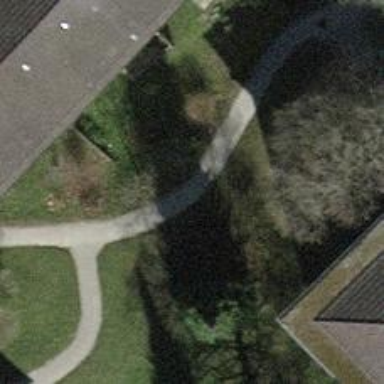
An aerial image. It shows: Footway made of paving stones.